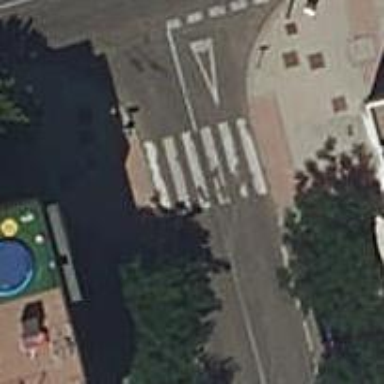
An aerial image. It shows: Zebra crossing on the road.